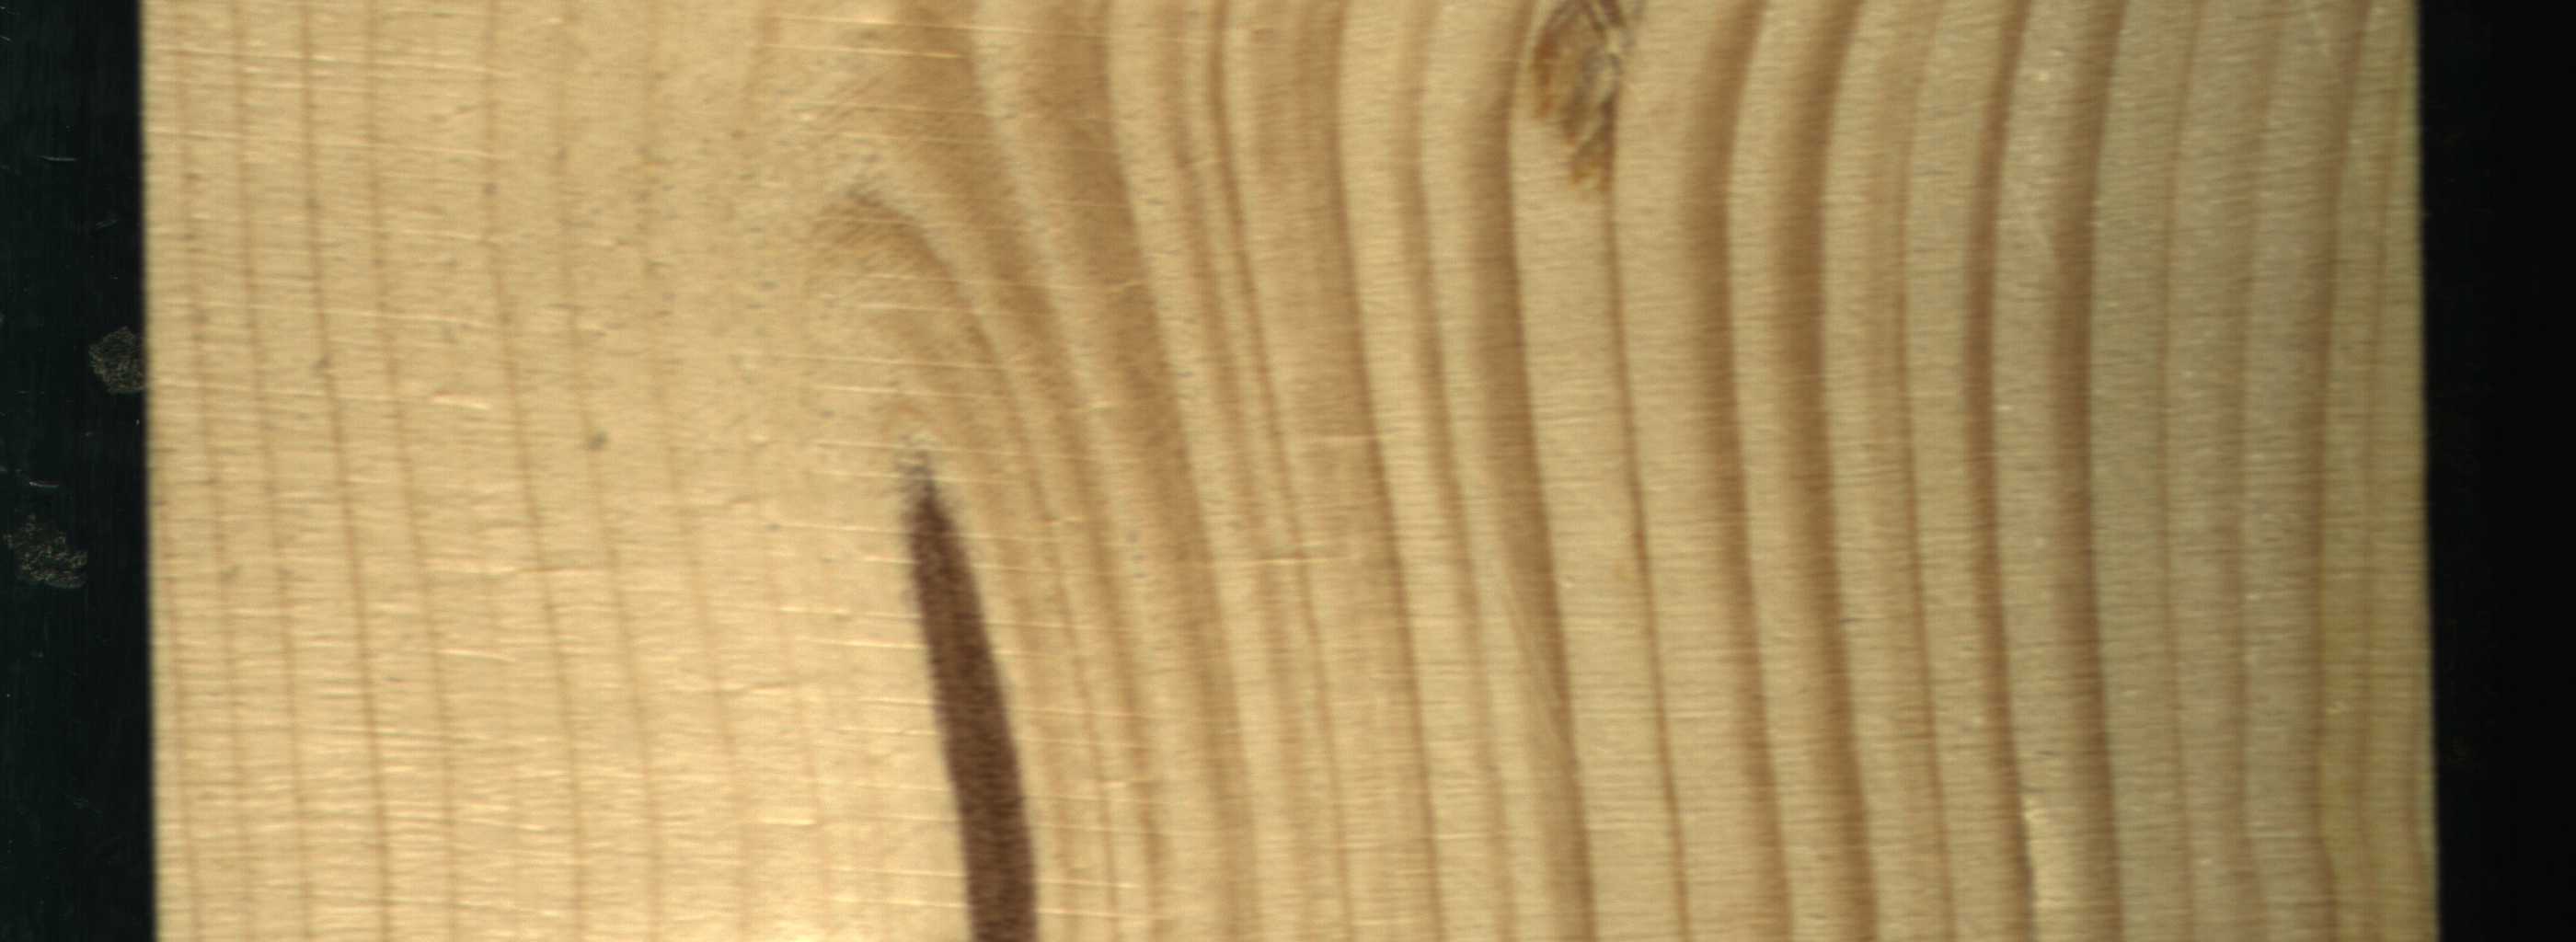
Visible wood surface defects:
Marrow
resin